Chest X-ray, PA view. Patient: 43 years old, sex M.
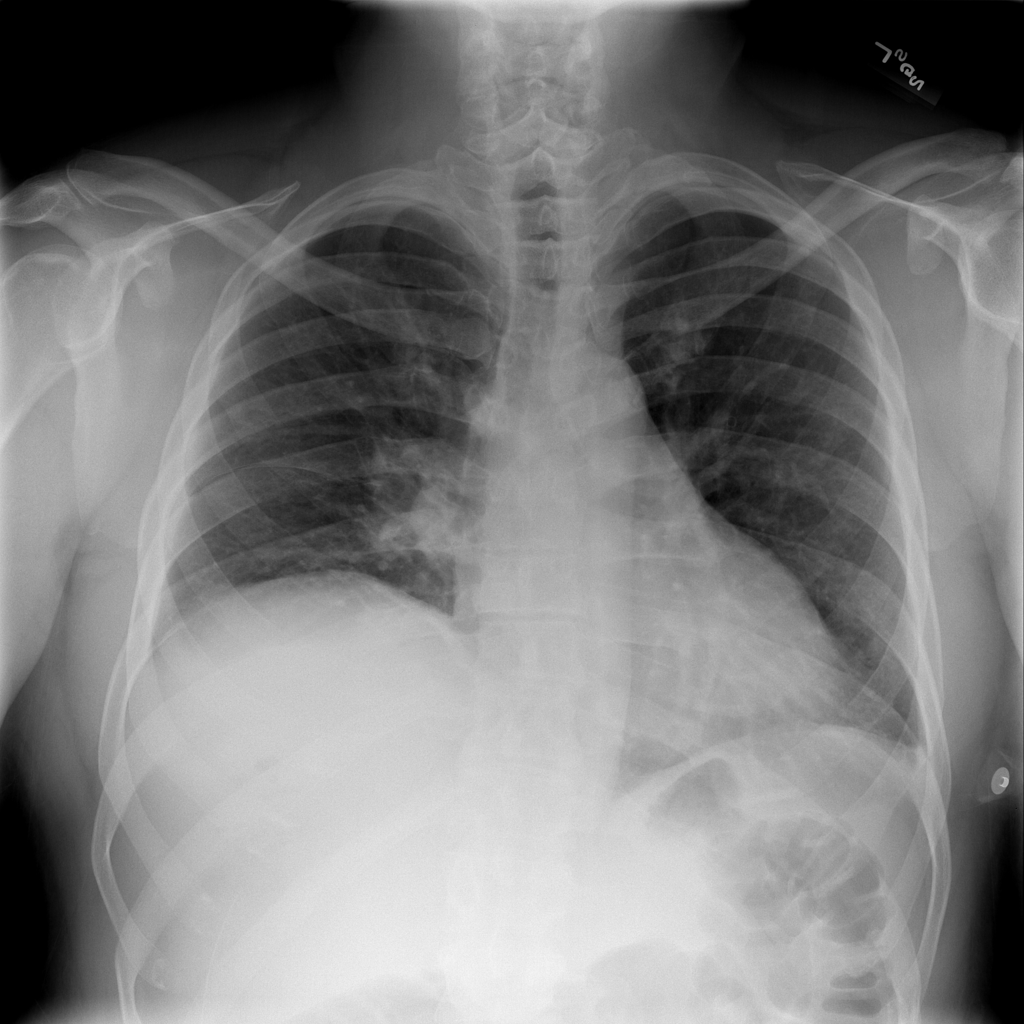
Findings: Atelectasis, Effusion